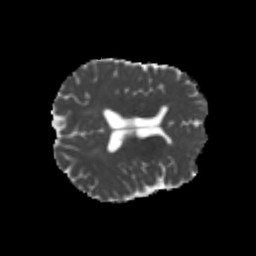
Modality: MD
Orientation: axial
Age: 21
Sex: male
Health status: healthy
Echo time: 0.074 s